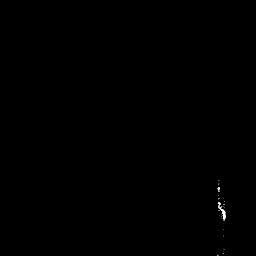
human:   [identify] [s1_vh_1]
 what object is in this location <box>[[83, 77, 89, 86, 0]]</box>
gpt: <ref>1 small ship at the bottom right</ref>